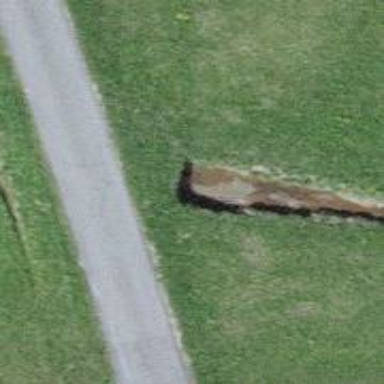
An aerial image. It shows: Culvert tunnel.